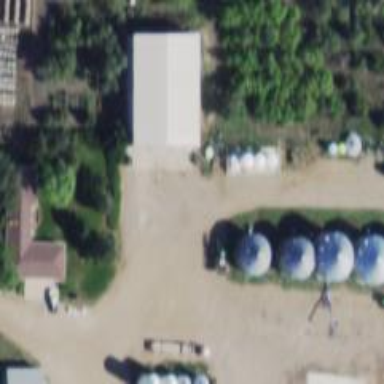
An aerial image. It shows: Silo.